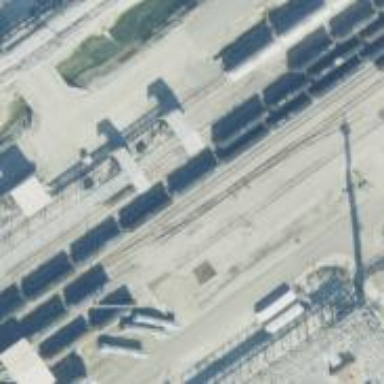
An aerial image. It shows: Rail spur service.